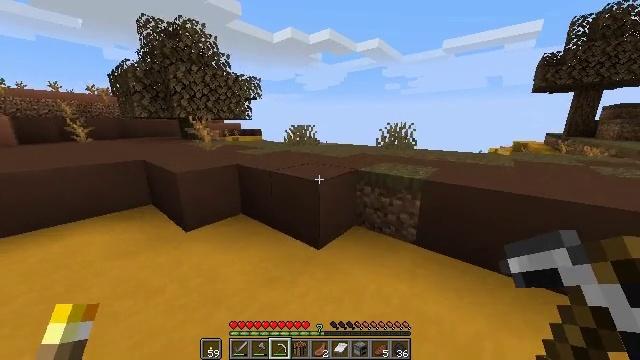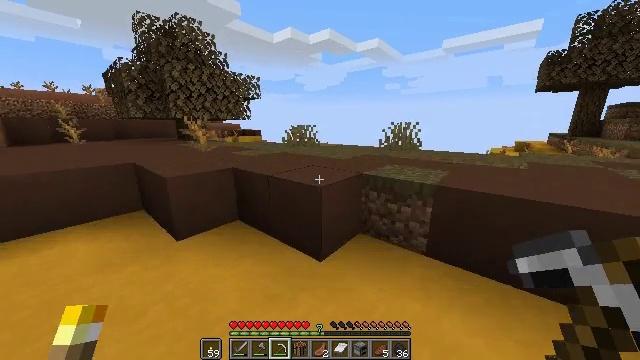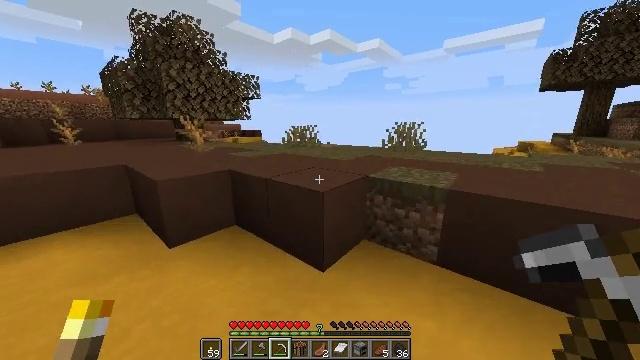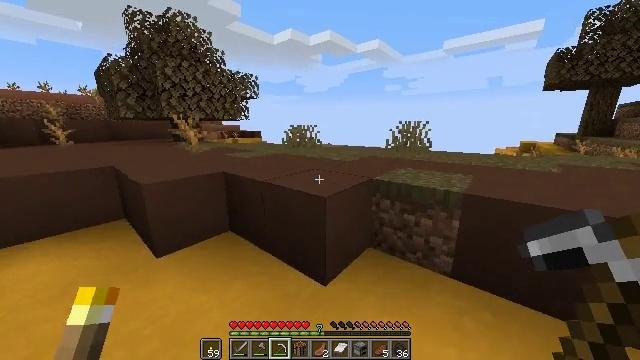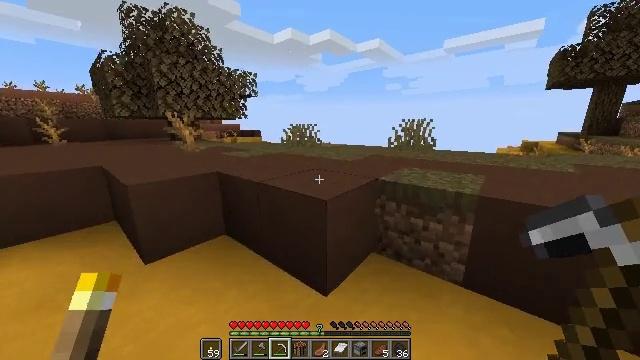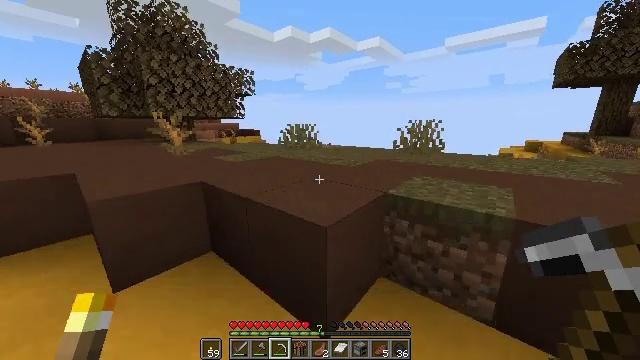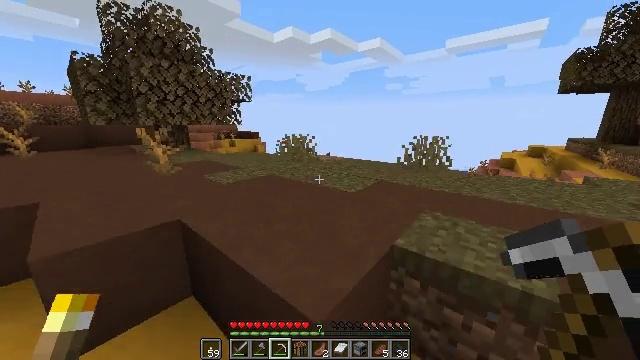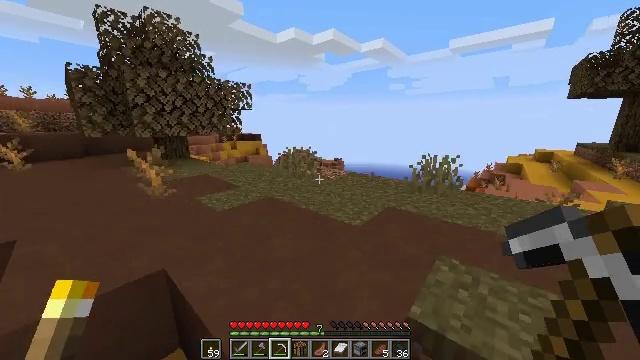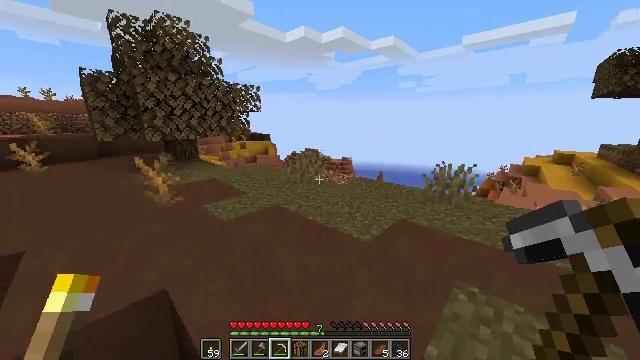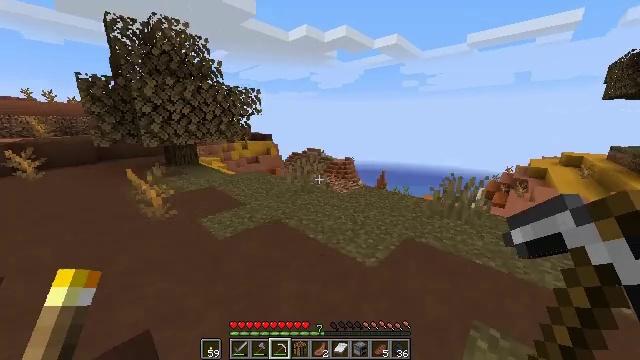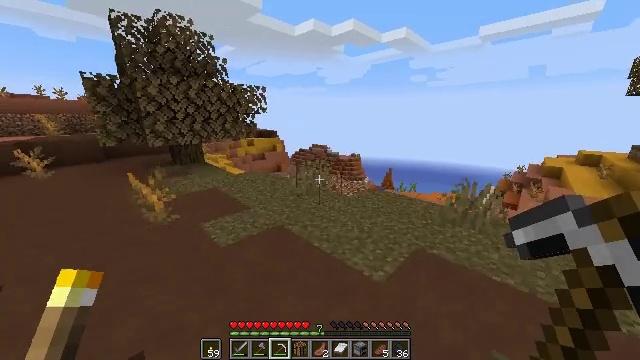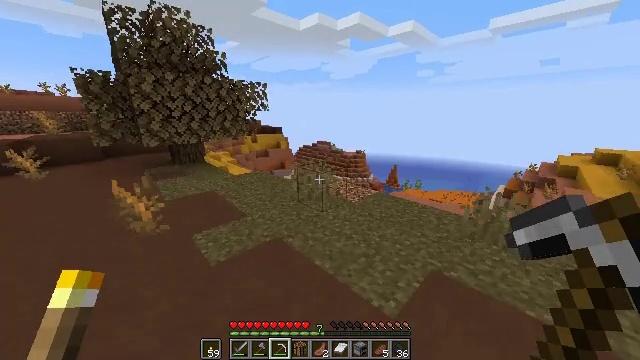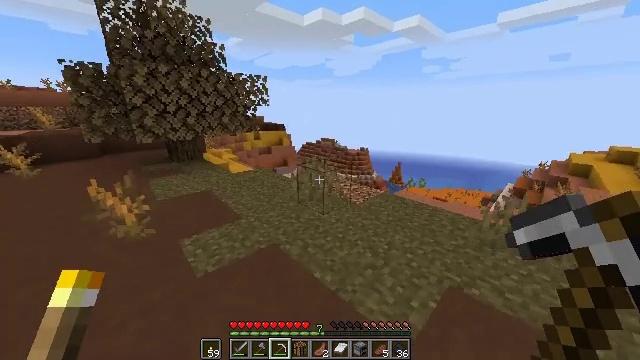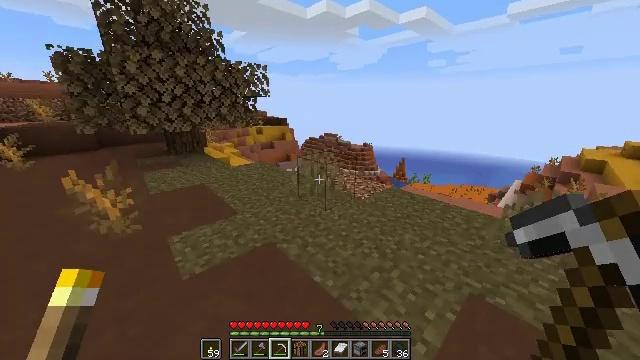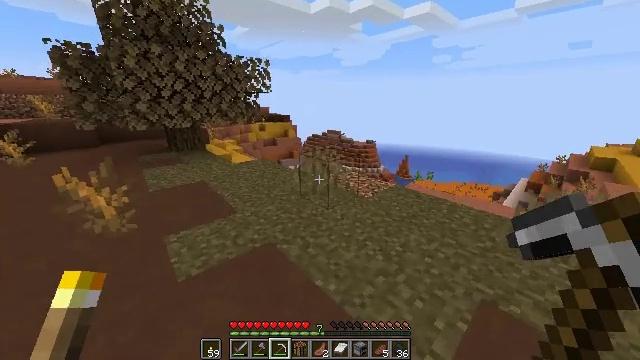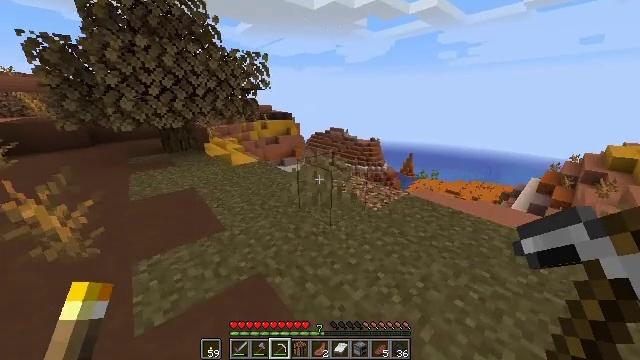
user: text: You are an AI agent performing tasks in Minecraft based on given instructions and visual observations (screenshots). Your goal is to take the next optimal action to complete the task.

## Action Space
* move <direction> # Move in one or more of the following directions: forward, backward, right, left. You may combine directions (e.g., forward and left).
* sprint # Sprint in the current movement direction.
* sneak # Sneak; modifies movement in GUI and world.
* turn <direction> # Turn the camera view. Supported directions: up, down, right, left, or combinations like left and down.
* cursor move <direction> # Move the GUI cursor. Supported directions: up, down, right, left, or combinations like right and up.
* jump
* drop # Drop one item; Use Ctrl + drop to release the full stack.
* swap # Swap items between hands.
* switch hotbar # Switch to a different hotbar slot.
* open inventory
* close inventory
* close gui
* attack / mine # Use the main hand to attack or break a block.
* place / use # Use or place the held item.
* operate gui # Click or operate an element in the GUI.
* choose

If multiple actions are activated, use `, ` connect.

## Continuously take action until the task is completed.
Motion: motion action
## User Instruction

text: Gather red terracotta for building.
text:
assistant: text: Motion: move forward, sprint
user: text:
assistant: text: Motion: move forward, sprint
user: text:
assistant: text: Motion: move forward, sprint
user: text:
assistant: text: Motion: move forward, sprint
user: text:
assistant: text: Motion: move forward, sprint
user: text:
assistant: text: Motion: move forward, sprint, jump
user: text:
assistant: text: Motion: move forward, sprint, jump
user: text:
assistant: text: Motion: move forward, sprint, turn left, jump
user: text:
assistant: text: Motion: move forward, sprint, jump
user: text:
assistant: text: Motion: move forward, sprint, turn left and down, jump
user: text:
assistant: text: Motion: move forward, sprint, turn left and down
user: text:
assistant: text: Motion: move forward, sprint
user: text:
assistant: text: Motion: move forward, sprint, turn down
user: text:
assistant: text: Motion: move forward, sprint
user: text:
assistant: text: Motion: move forward, sprint
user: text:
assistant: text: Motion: move forward, sprint
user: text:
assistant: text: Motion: move forward, sprint
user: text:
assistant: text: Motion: move forward, sprint
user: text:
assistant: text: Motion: move forward, sprint
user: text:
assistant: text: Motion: move forward, sprint
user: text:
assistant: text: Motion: move forward, sprint
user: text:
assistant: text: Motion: move forward, sprint, turn down
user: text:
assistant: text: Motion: move forward, sprint
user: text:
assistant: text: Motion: turn down
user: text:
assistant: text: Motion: turn right
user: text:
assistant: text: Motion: turn right
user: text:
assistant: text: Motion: turn right
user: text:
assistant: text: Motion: turn right
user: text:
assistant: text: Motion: turn right
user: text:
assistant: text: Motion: turn right